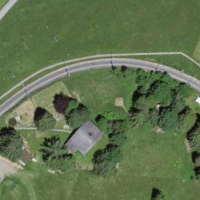
EUNIS habitat code: 24
Species observed at this site:
Sorbus aucuparia